Field crop: tomato
Growth stage: 1
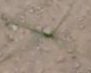
Species: cyperus